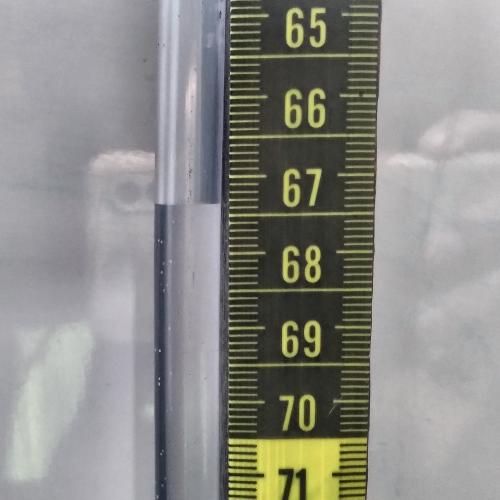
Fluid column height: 67.4 cm